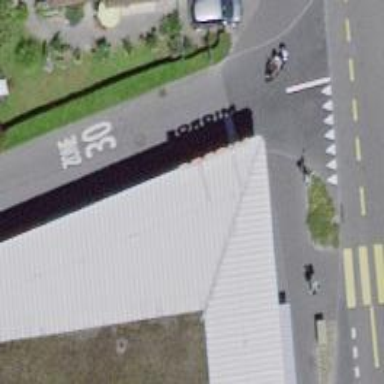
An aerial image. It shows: Bicycle parking area.